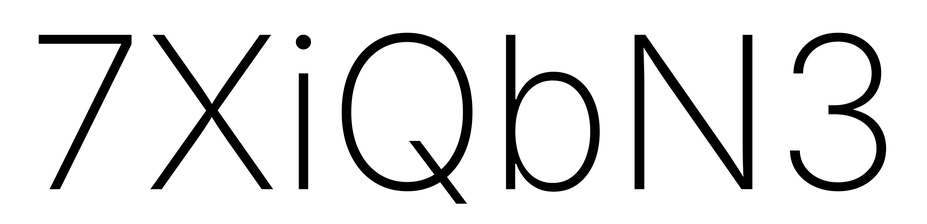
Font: Inter_ExtraLight